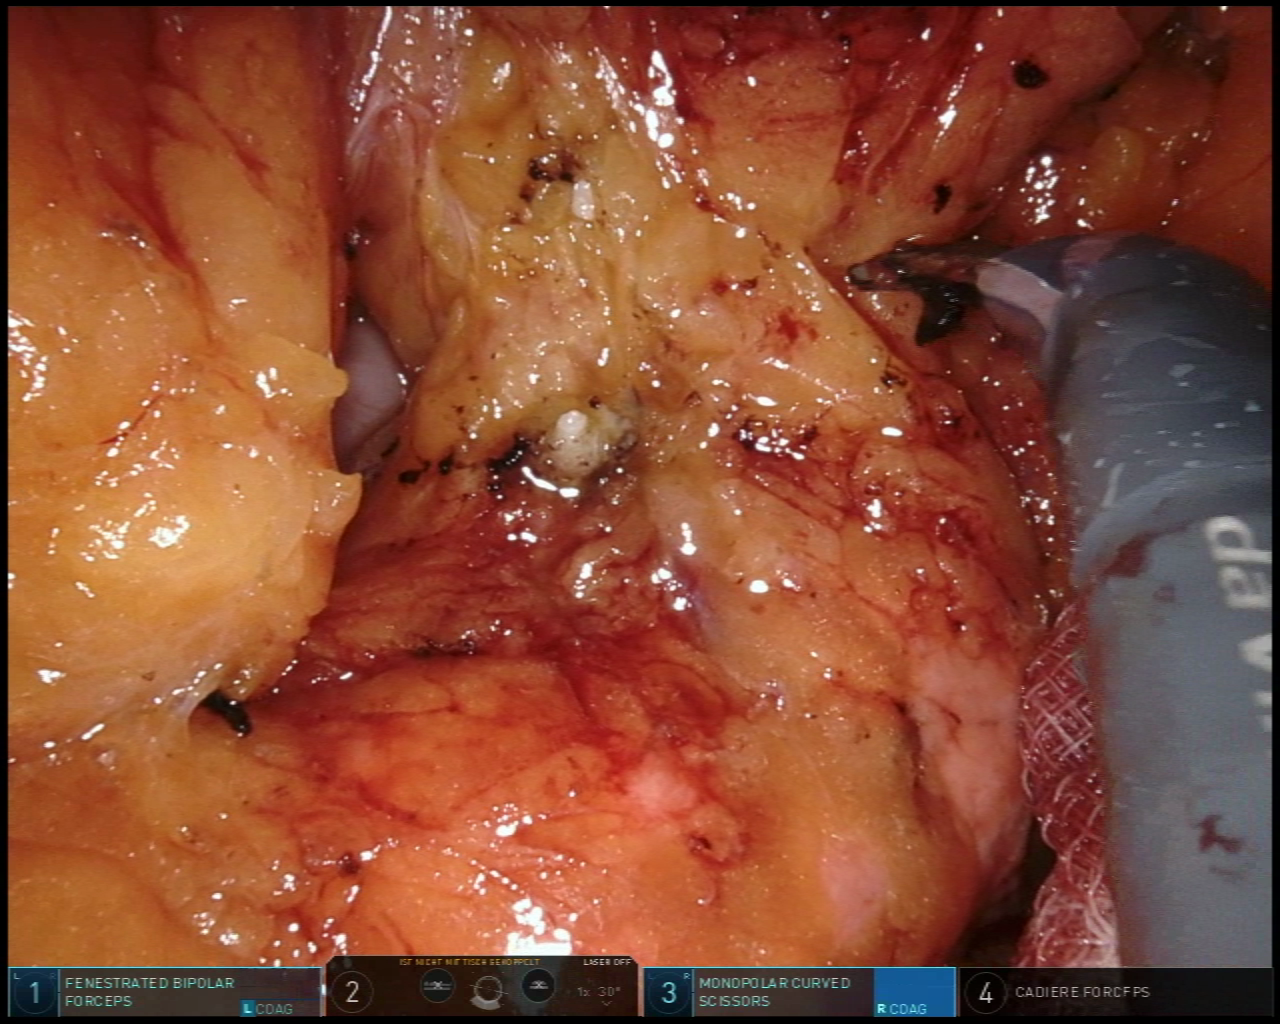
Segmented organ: stomach
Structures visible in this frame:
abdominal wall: no
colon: no
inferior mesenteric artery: no
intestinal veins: no
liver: no
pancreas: yes
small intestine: no
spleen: no
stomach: yes
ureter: no
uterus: no
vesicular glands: no